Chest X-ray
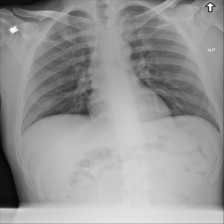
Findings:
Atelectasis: negative
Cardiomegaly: negative
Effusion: negative
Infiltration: negative
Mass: negative
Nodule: negative
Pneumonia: negative
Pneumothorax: negative
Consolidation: negative
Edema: negative
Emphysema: negative
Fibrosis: negative
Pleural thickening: negative
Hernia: negative